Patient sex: M
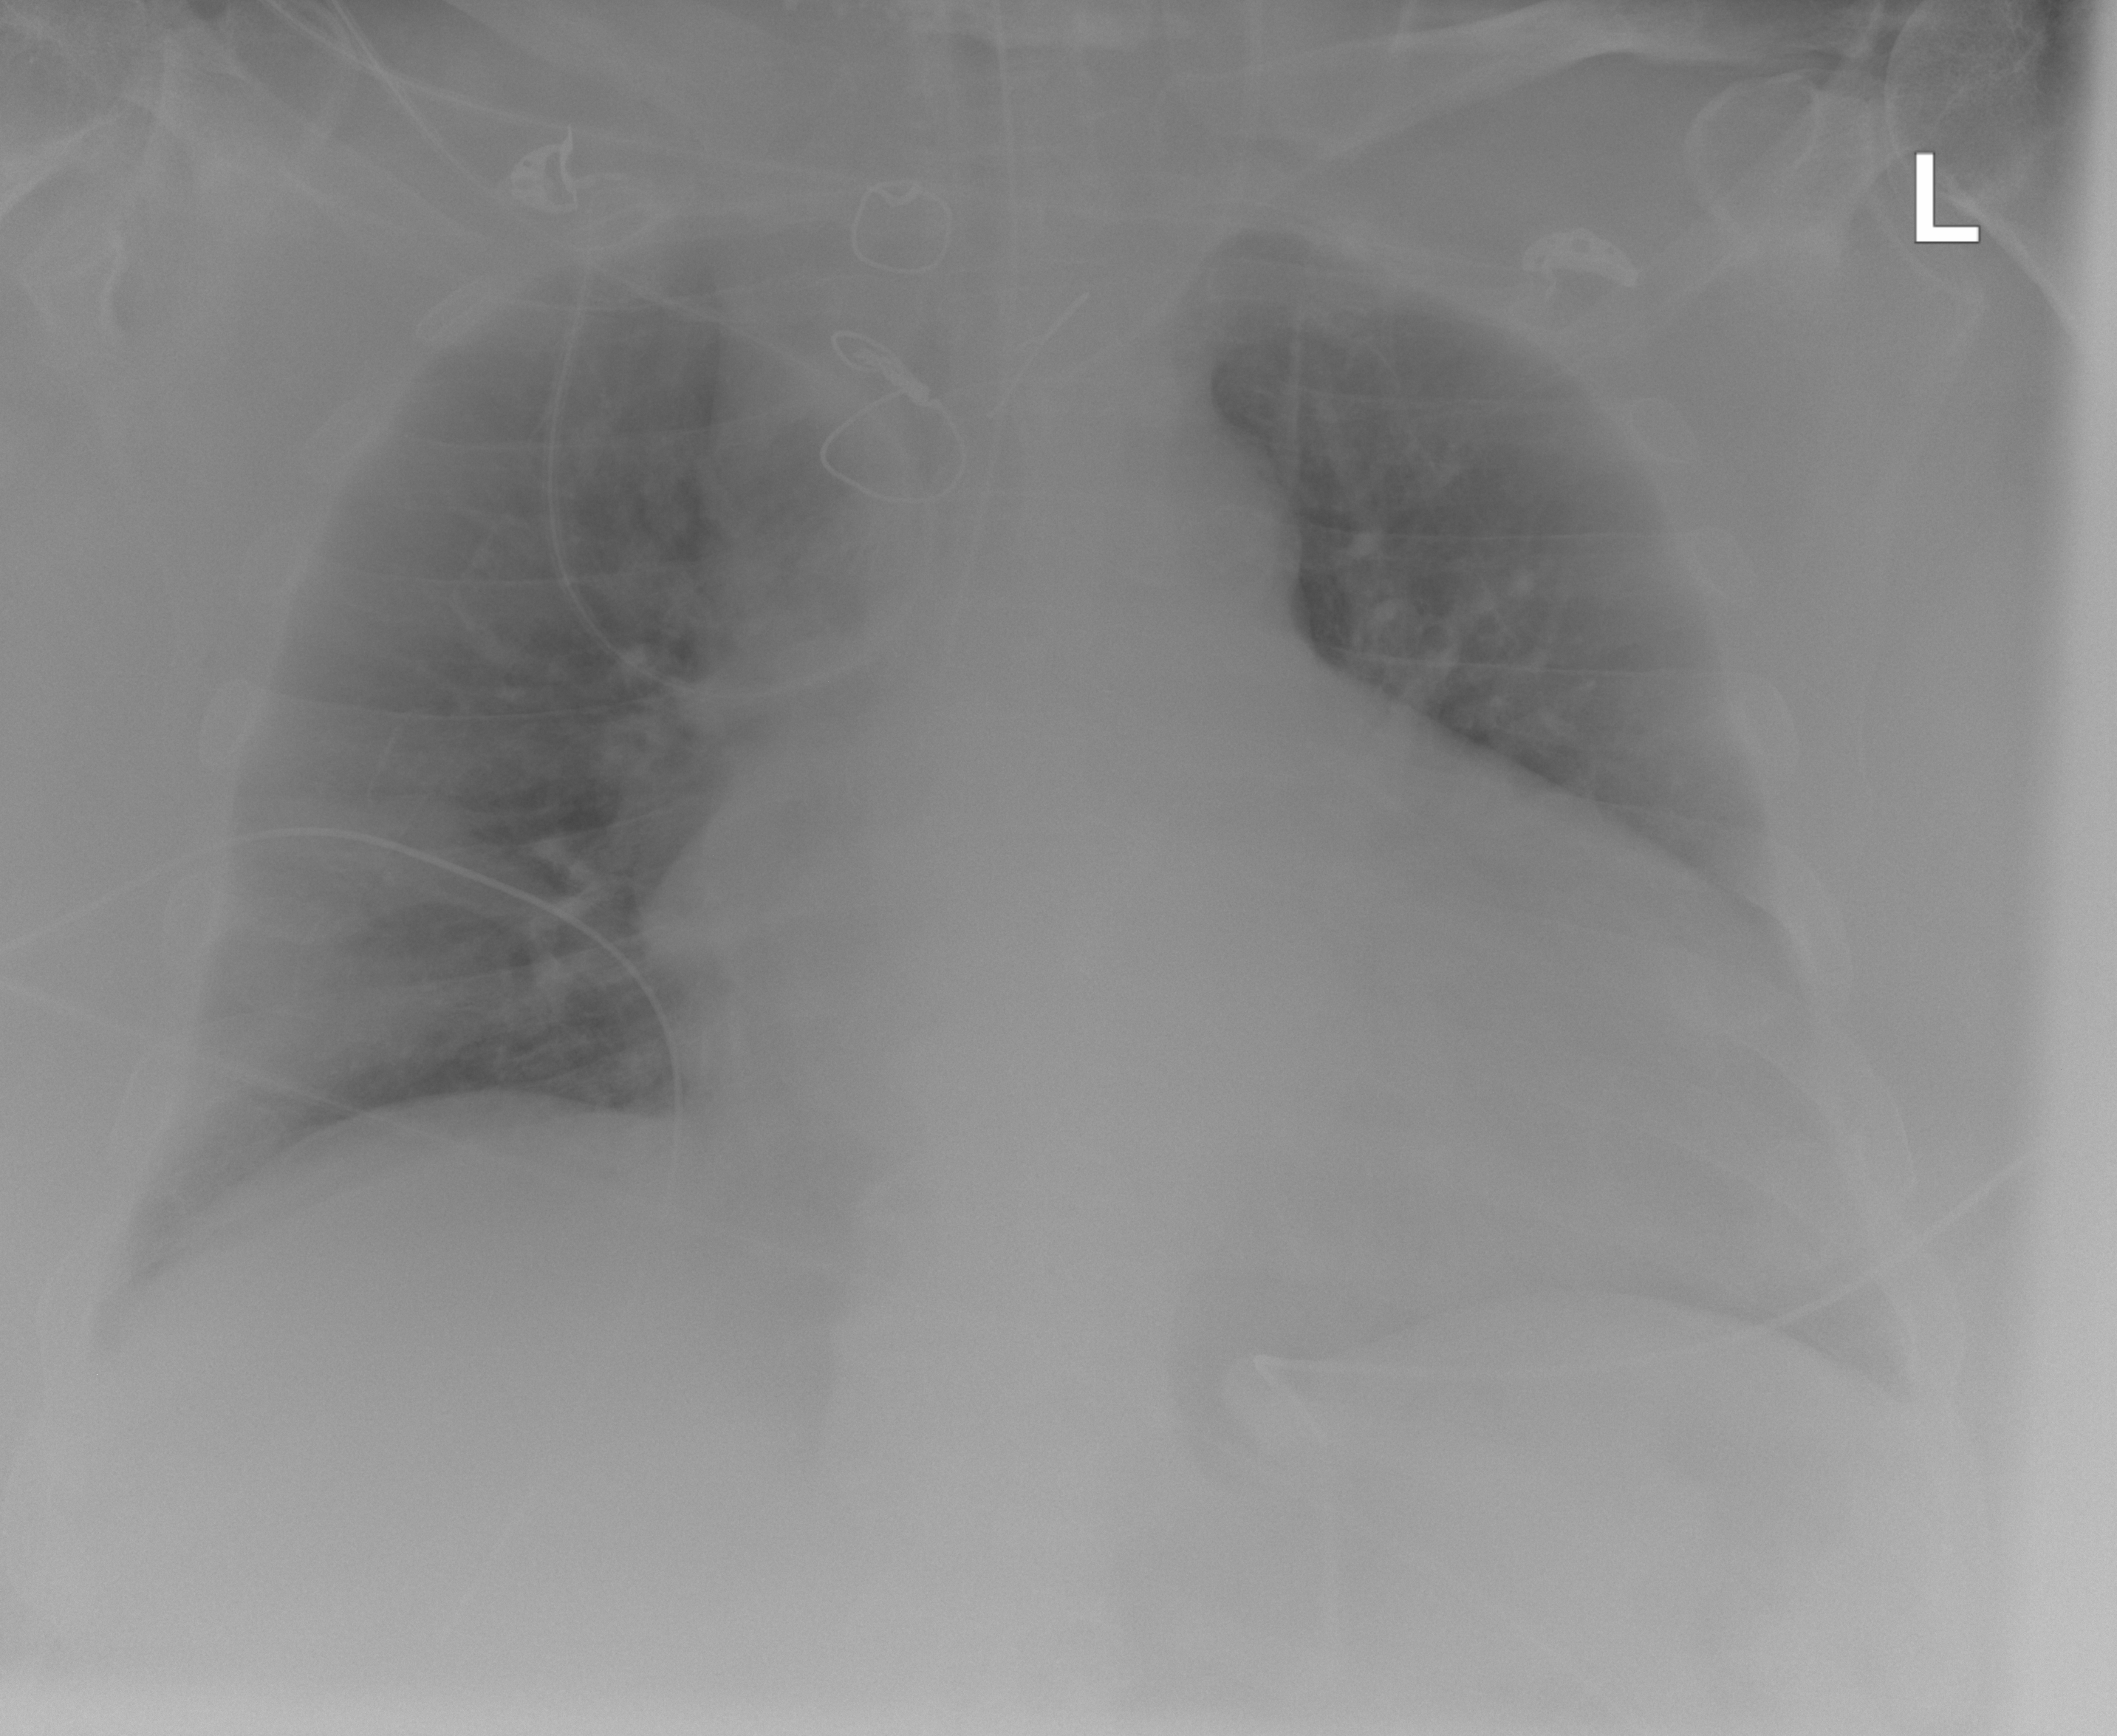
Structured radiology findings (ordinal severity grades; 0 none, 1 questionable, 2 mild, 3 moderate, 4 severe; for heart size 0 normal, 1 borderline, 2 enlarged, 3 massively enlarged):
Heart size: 2
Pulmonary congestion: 0
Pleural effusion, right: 0
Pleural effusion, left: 1
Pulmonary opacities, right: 0
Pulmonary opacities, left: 0
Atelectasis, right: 0
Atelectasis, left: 2